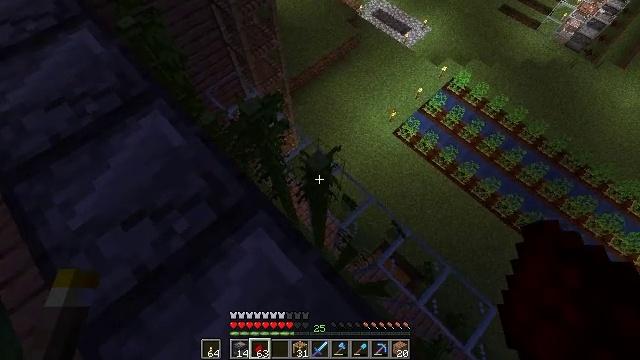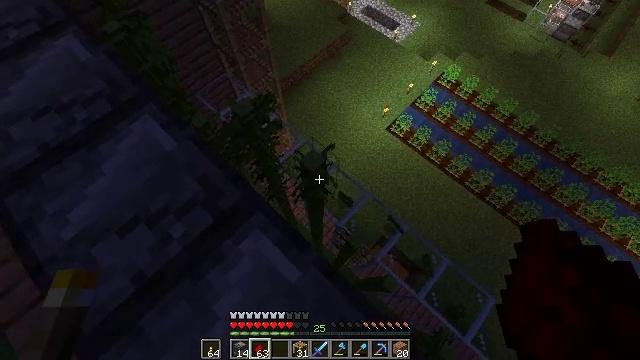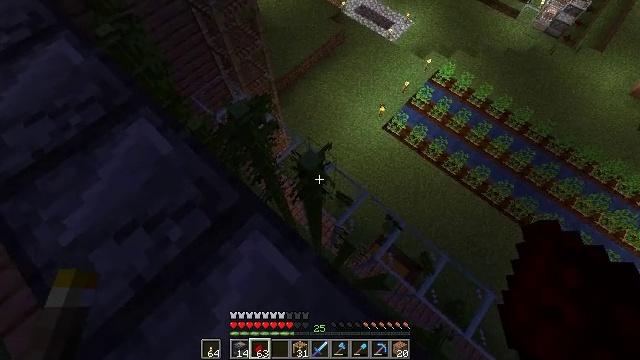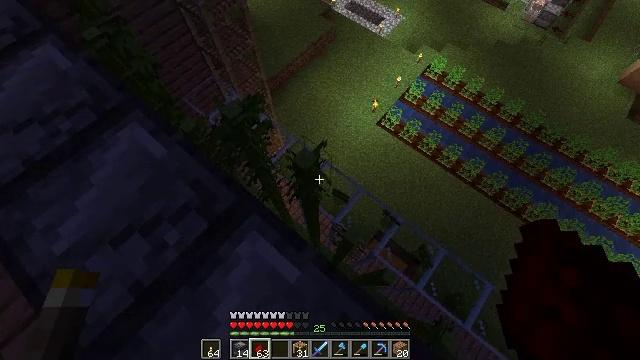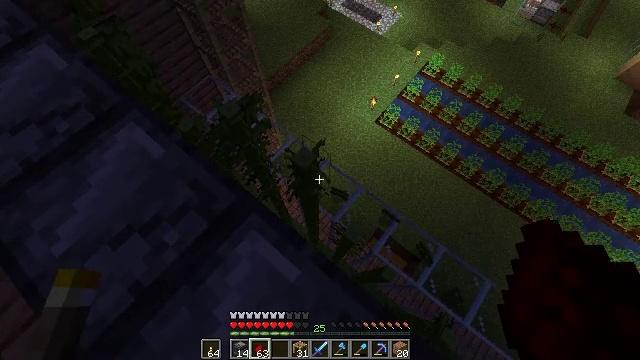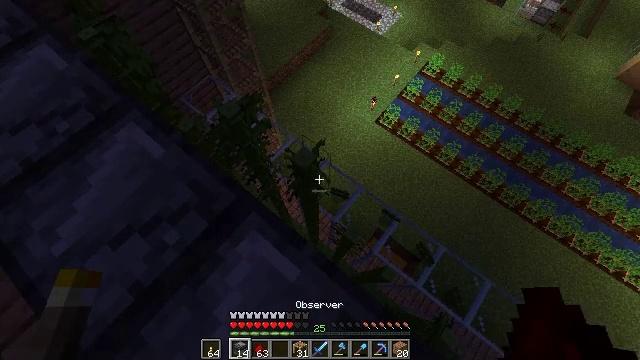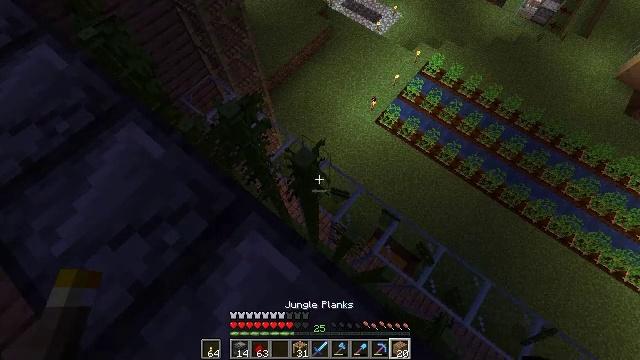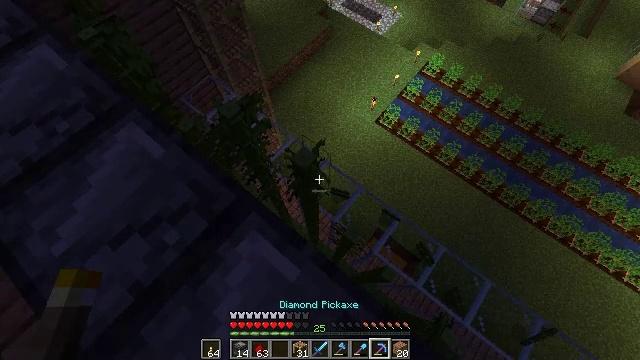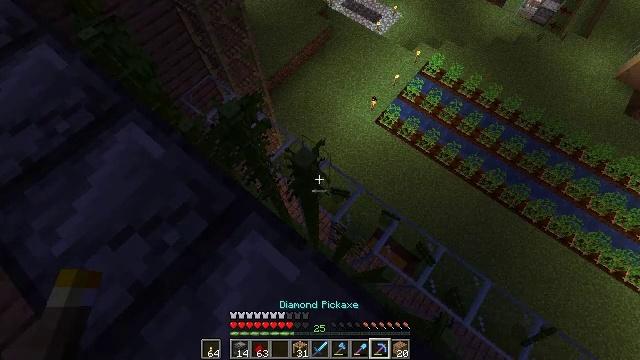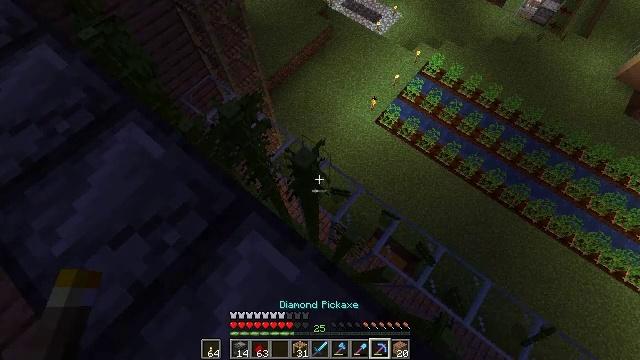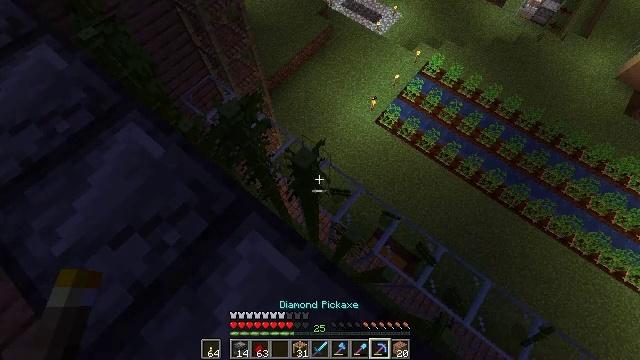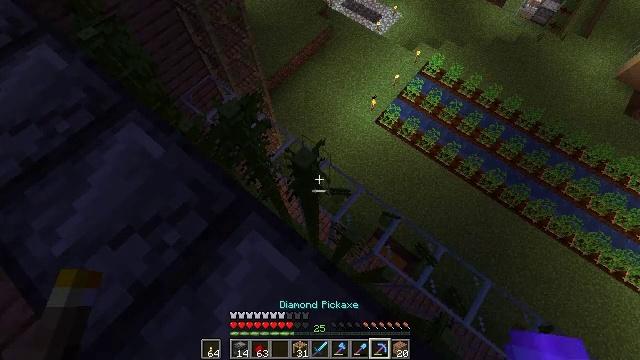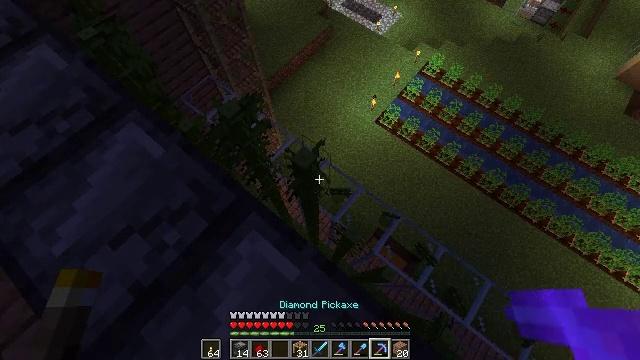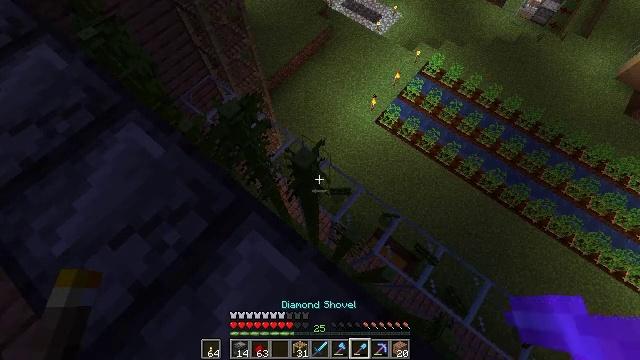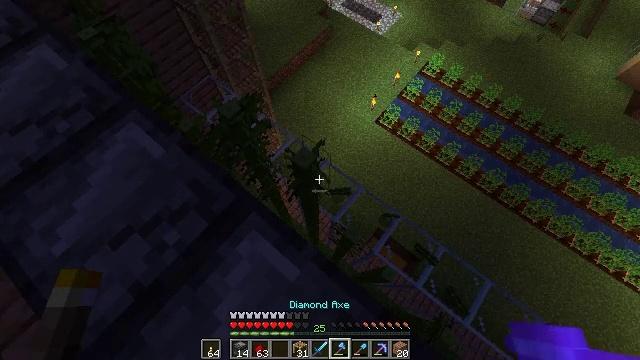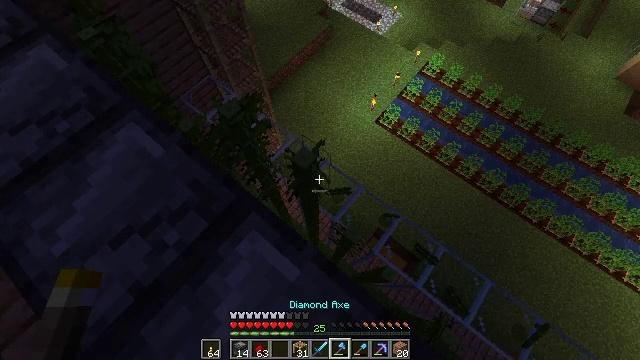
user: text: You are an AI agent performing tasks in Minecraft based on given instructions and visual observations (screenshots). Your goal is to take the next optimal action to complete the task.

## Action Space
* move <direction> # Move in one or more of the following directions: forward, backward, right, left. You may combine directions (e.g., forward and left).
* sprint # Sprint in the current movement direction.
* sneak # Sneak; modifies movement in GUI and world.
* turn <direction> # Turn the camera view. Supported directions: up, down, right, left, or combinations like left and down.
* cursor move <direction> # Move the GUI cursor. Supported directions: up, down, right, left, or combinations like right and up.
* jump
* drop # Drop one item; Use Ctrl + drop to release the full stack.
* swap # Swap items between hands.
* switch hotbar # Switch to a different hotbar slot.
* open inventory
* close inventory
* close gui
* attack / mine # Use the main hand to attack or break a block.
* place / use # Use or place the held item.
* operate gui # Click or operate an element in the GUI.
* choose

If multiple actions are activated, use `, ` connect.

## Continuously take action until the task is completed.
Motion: motion action
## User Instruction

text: Break the bamboo stalk.
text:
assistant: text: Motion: sneak, turn right
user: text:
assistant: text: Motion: sneak, turn right
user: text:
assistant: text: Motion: sneak, turn right
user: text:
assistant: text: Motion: sneak
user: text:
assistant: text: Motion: sneak
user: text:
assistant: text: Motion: sneak
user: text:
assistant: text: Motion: sneak
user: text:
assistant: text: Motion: sneak
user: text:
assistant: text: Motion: sneak
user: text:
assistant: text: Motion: sneak
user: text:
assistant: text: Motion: sneak
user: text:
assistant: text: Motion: sneak
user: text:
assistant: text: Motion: sneak
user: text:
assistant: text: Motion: sneak
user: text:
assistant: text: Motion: sneak
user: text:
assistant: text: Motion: sneak
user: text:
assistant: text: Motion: sneak
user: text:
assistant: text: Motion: sneak
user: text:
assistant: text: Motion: sneak
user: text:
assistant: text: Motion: sneak
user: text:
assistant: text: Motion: sneak
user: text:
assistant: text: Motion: sneak
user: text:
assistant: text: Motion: sneak, attack / mine
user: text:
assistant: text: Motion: sneak, attack / mine
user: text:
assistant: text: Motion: sneak, attack / mine
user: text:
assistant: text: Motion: sneak, attack / mine
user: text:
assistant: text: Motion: sneak, turn left, attack / mine
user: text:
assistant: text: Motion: sneak, turn left, attack / mine
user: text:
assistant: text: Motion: sneak, turn left, attack / mine
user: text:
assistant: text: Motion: sneak, attack / mine